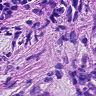
Metastatic tissue present: yes